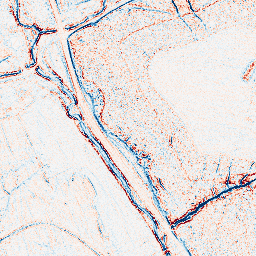
Category: edge_preserving
Decomposition family: bilateral
Decomposition parameters: d: 5
sigma_color: 50
sigma_space: 50
Upsampling method: bicubic
Upsampling parameters: scale: 4
Upsampling scale: 4